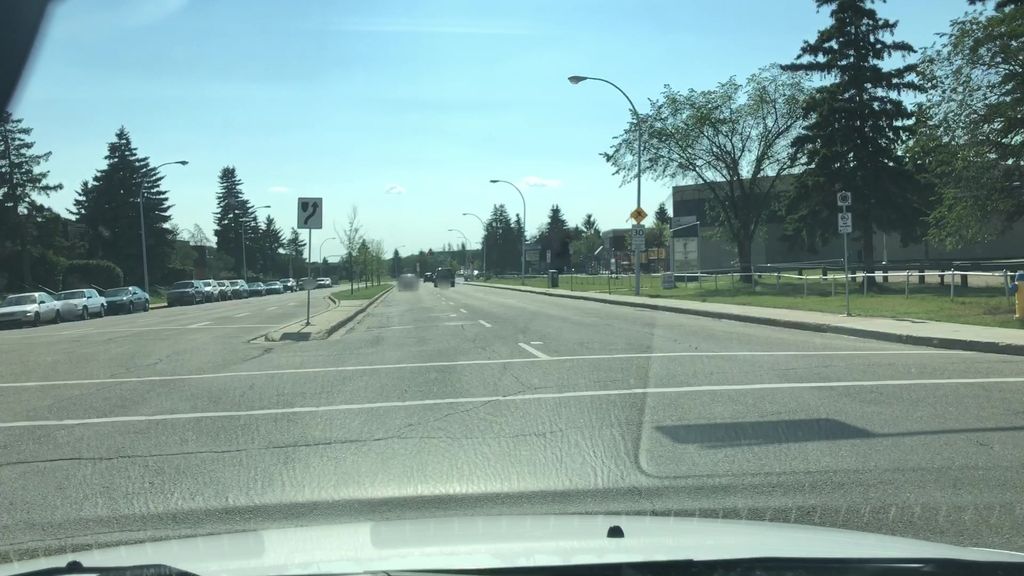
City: edmonton